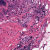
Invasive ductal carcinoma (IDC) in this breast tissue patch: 0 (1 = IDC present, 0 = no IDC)